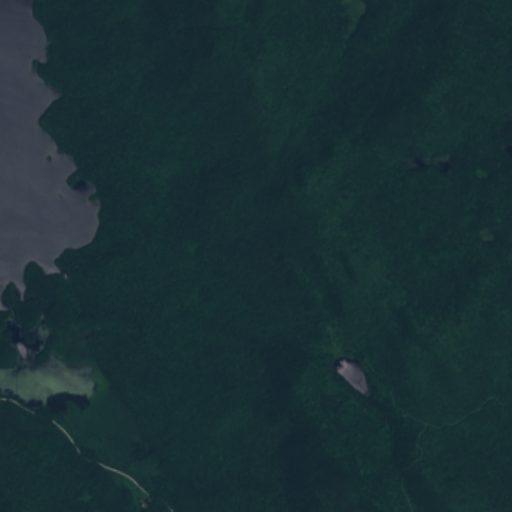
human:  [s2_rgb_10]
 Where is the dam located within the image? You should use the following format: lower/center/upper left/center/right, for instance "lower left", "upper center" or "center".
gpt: The dam is located in the center left of the image.
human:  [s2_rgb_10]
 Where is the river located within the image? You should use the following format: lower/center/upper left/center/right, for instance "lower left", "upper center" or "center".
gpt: The river is located in the center left of the image.
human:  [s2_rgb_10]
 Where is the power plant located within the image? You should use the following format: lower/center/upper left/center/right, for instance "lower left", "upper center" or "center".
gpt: There is no power plant in the image.